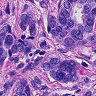
Metastatic tissue present: yes